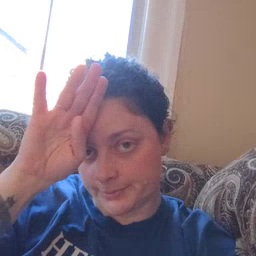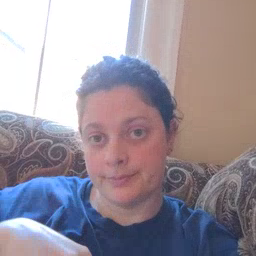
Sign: fireman